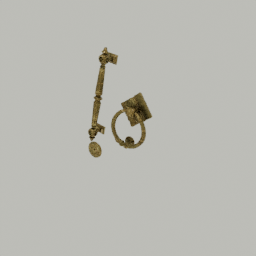
Label: mechanical